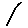
Label: triangle